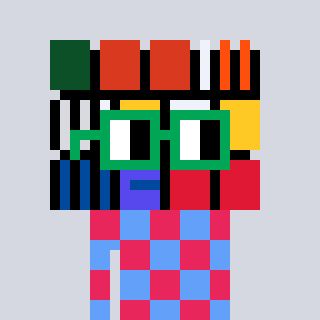
a pixel art character with square green glasses, a abstract-shaped head and a blue-colored body on a cool background